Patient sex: M
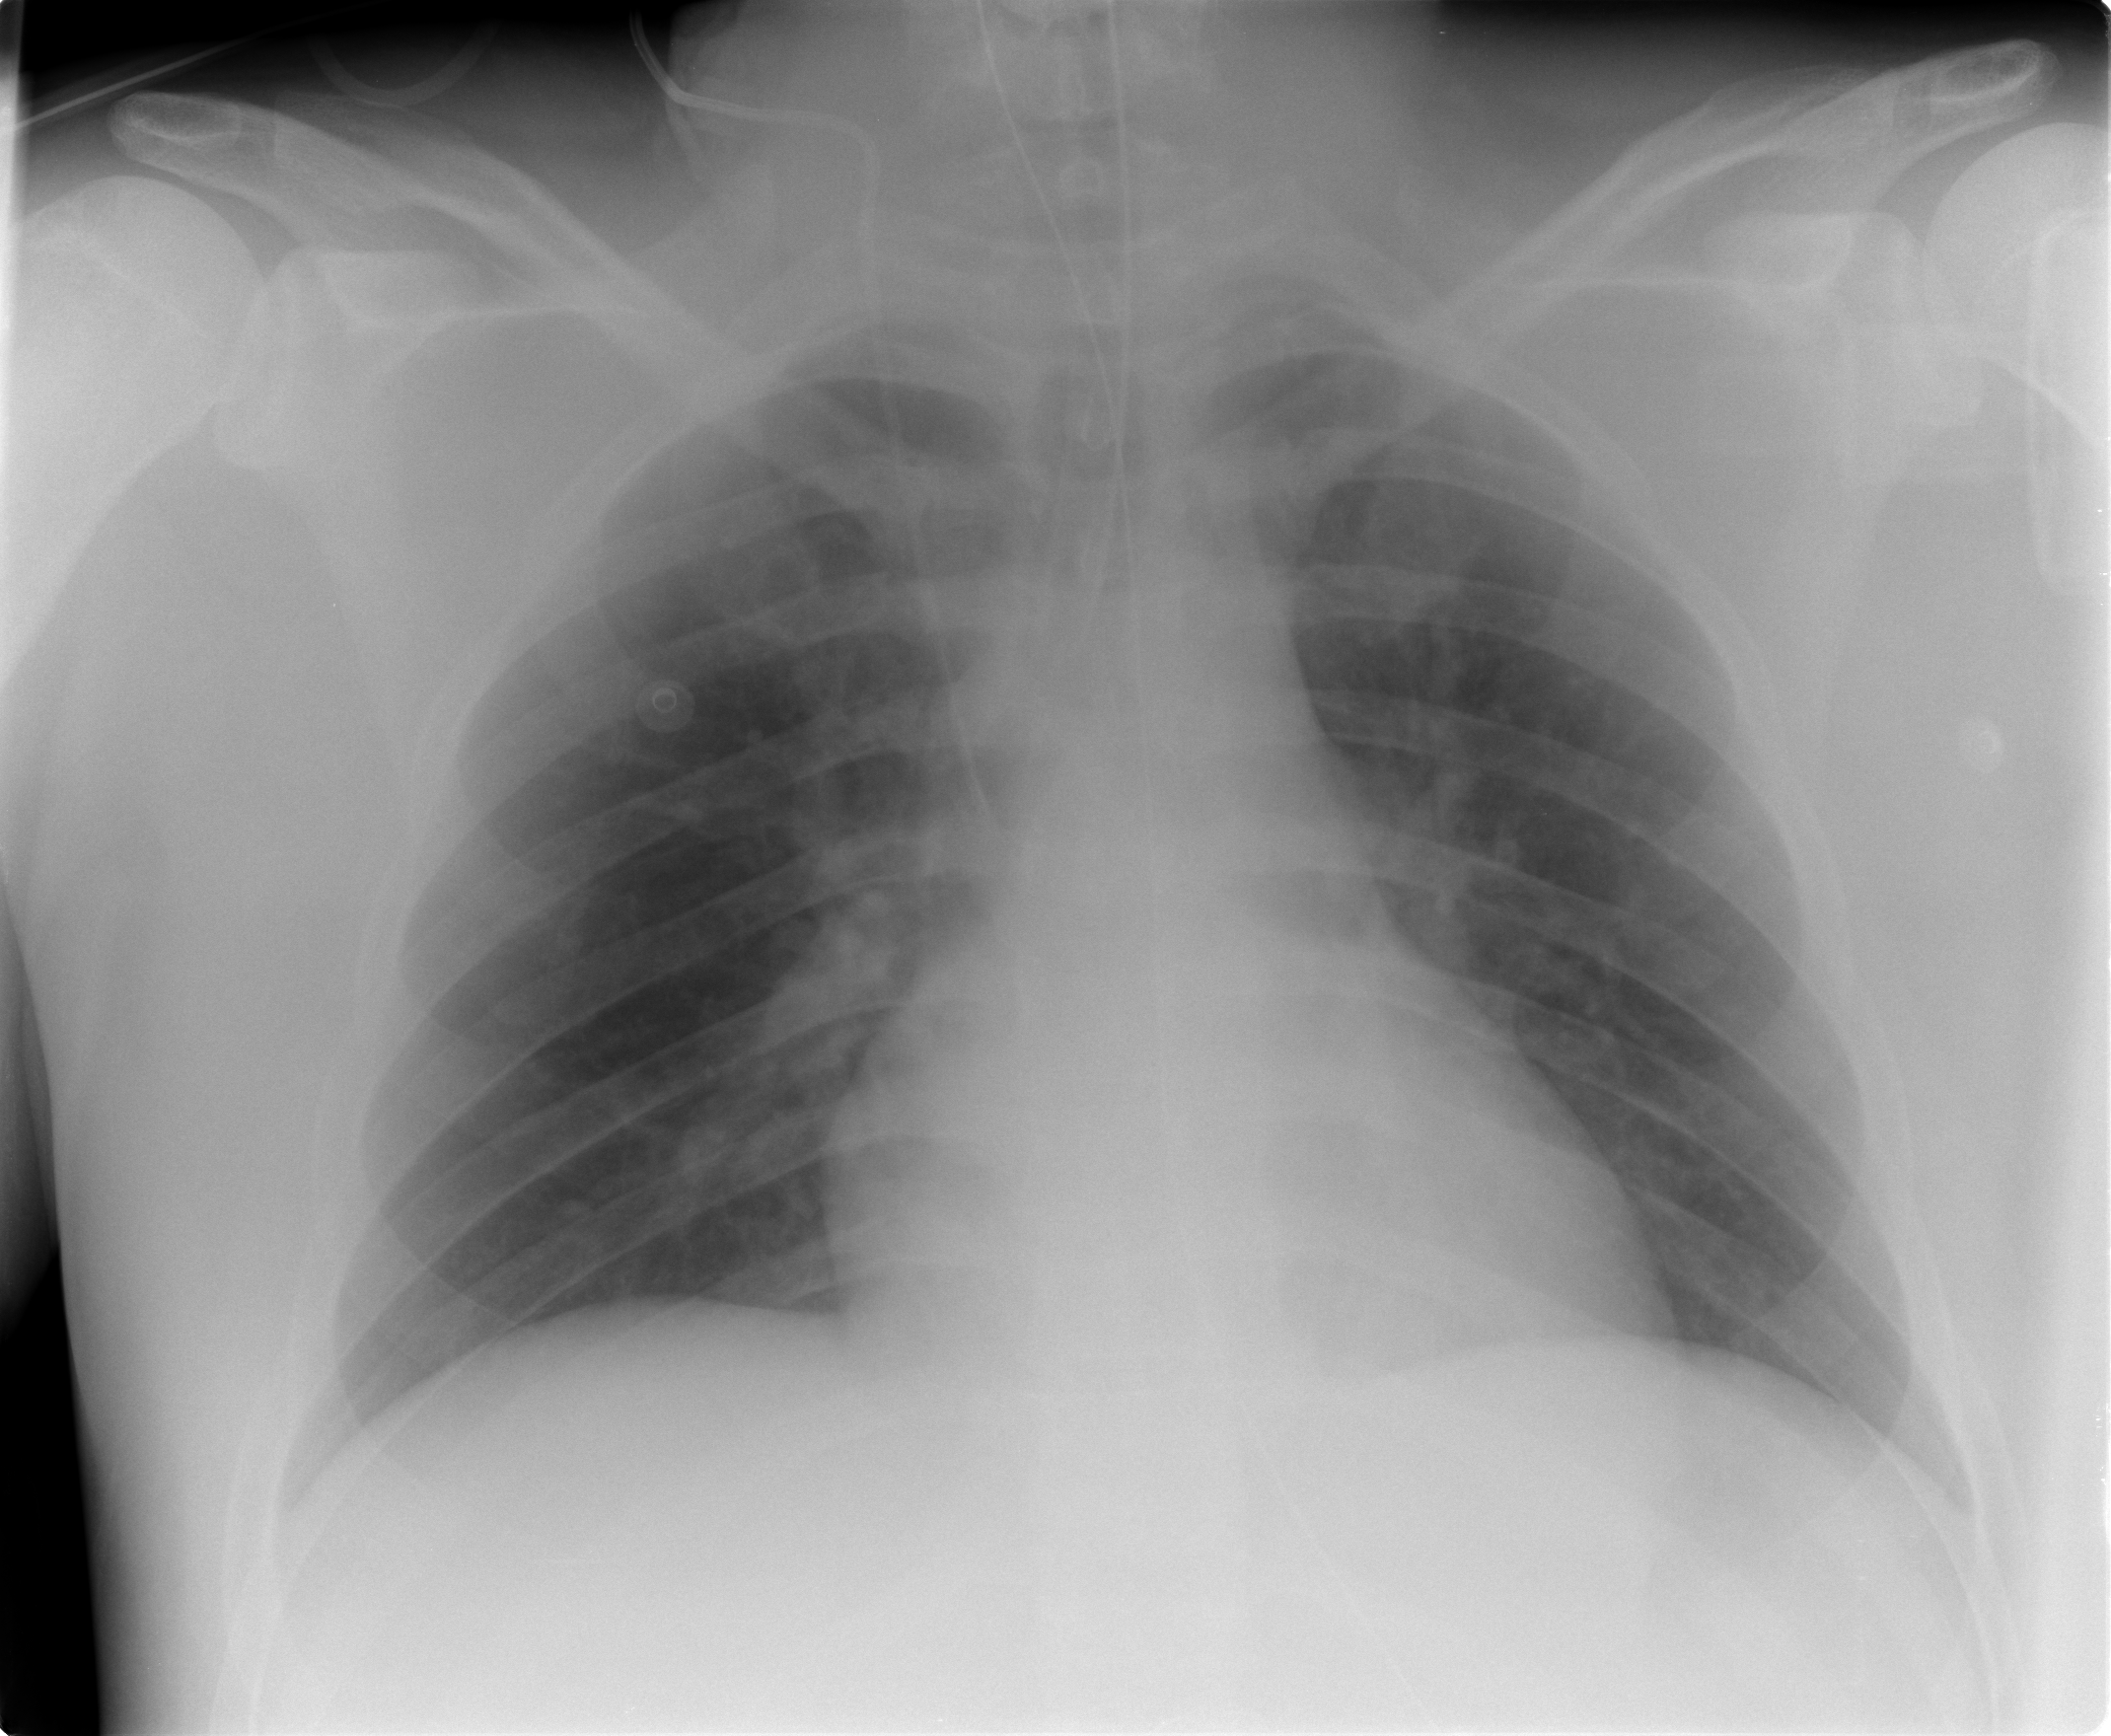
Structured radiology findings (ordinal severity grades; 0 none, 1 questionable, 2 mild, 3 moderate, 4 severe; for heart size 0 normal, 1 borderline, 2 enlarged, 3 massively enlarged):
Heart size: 0
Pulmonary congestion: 0
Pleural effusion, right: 0
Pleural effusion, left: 0
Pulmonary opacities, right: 0
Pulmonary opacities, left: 0
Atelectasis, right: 1
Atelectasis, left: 0